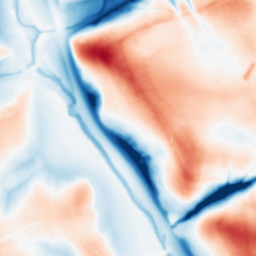
Category: multiscale
Decomposition family: dog
Decomposition parameters: sigma_low: 1
sigma_high: 20
Upsampling method: bspline
Upsampling parameters: scale: 4
Upsampling scale: 4